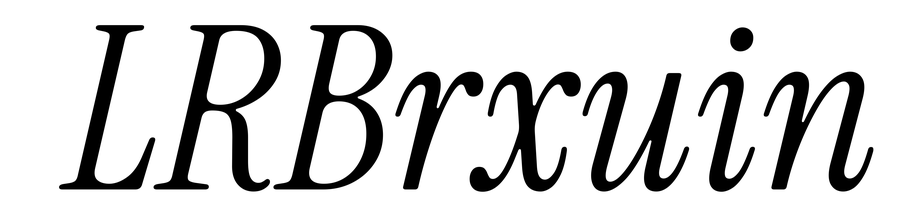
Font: InstrumentSerif-Italic